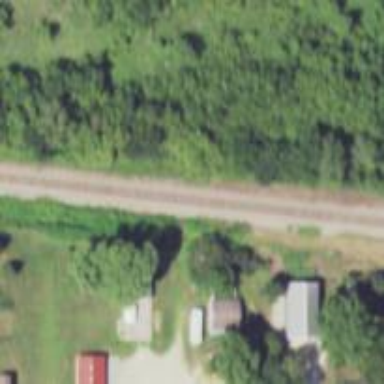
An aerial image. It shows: Railway track.